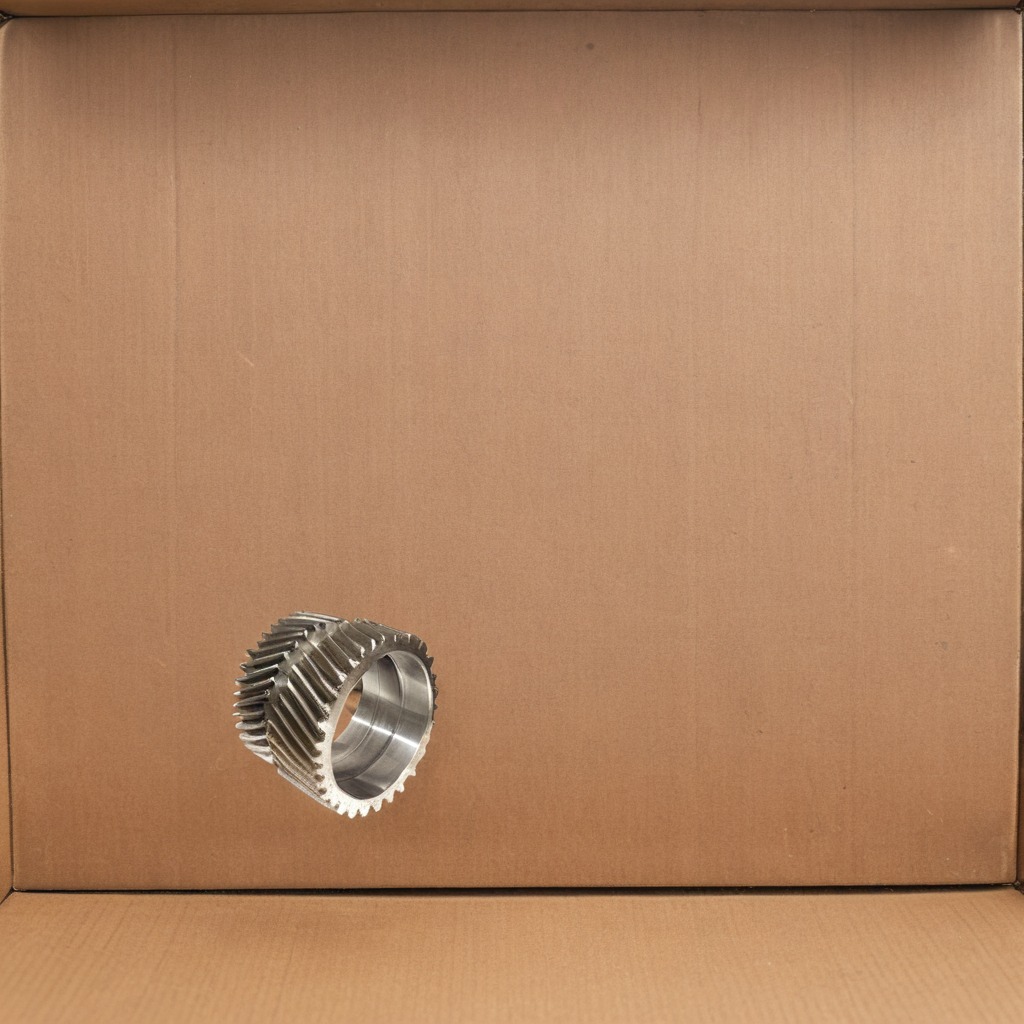
A steel gear with teeth is lying on a clean dry cardboard box surface in an outdoor workshop during daytime bright natural light soft shadows slightly creased but